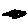
Label: moon